高三 · 变换几何
如图, $\angle \mathrm{ABC}=\angle \mathrm{CDB}=90^{\circ}, \mathrm{AC}=\mathrm{a}, \mathrm{BC}=\mathrm{b}$, 要使 $\triangle \mathrm{ABC} \sim \triangle \mathrm{CDB}$, 那么 $\mathrm{BD}$ 与 a,b 应满足 ( )

$A \cdot B D=\frac{b^{2}}{a}$
B. $\mathrm{BD}=\frac{b}{a^{2}}$
C. $\mathrm{BD}=\frac{\mathrm{a}^{2}}{\mathrm{~b}}$
D. $B D=\frac{a}{b^{2}}$

答案: A

解析: 解答: $\because \angle \mathrm{ABC}=\angle \mathrm{CDB}=90^{\circ}$,

$\therefore$ 当 $\frac{A C}{B C}=\frac{B C}{B D}$ 时, $\triangle A B C \sim \triangle C D B$,

即当 $\frac{\mathrm{a}}{\mathrm{b}}=\frac{\mathrm{b}}{\mathrm{BD}}$ 时, $\triangle \mathrm{ABC} \sim \triangle \mathrm{CDB}$,

$\therefore \mathrm{BD}=\frac{\mathrm{b}^{2}}{\mathrm{a}}$.

分析: 本题主要考查了相似三角形的判定及性质, 解决问题的关键是根据相似三角形的判断与性质分析计算即可

6. 给出下列四个命题:

(1)三边对应成比例的两个三角形相似;

(2)一个角对应相等的两个直角三角形相似;

(3)一个锐角对应相等的两个直角三角形相似;

(4)一个角对应相等的两个等腰三角形相似.

其中正确的命题是
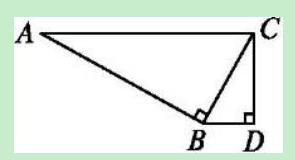
A. (1)(3)
B.(1)(4)
C.(1)(2)(4)
D.(1)(3)(4)
答案: A
解析: 解答: 很明显(1)和(3)都是判定定理,都正确;(2)中,若相等的角是直角,则不一定相似;(4)中,若相等的角中,在一个三角形中是顶角,在另一个三角形中是底角,则不一定相似,故选 A.分析: 本题主要考查了相似三角形的判定及性质, 解决问题的关键是根据相似三角形的判断